Question: I'm trying to create the bottom curved side of this image with css. Is it possible and how to do it ?

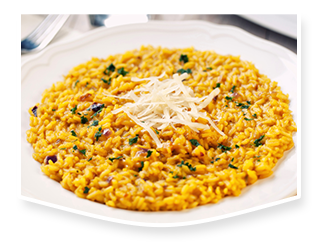
Answer: Use this way:
'''
body {padding: 15px;}
.border img {
border-top-left-radius: 5px;
border-top-right-radius: 5px;
border-bottom-right-radius: 100px 25px;
border-bottom-left-radius: 100px 25px;
overflow: hidden;
padding: 3px;
border: 1px solid #fff;
box-shadow: 0 0 10px #666;
}
'''
'''
<div class="border">
<img src="http://lorempixel.com/250/250" alt="" />
</div>
'''
### Preview: